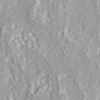
Label: not_dusty